Question: I tried searching for a solution, but I couldn't find anything of the sort.
My quest is: is it possible to have a 'non-rectangular TextView'? I need to put a TextView and an ImageView inside a fragment.
Would look something like this:

I was thinking of maybe having two TextViews (lets call them tv1 and tv2) and an ImageView (Img1).
I could align the tv1 to the bottom of img1 and align the top of tv2 with img1. SOMEHOW play with the text in the TextViews to split it in both TextViews?
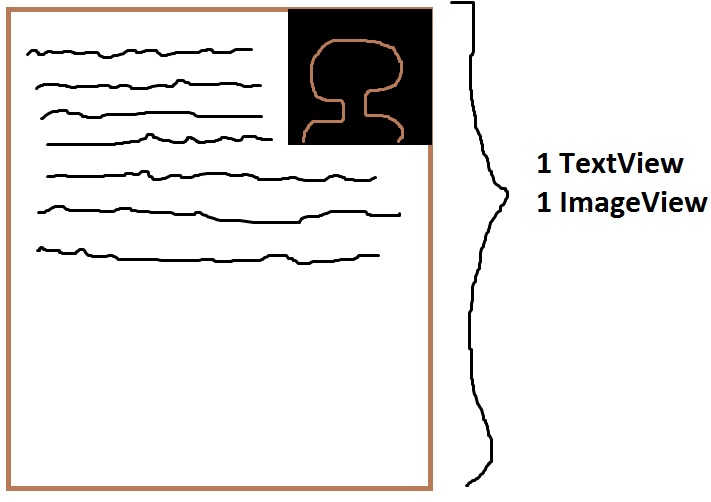
Answer: Flow textview will help to acheive what you want. Here are the few links
<URL>
<URL>